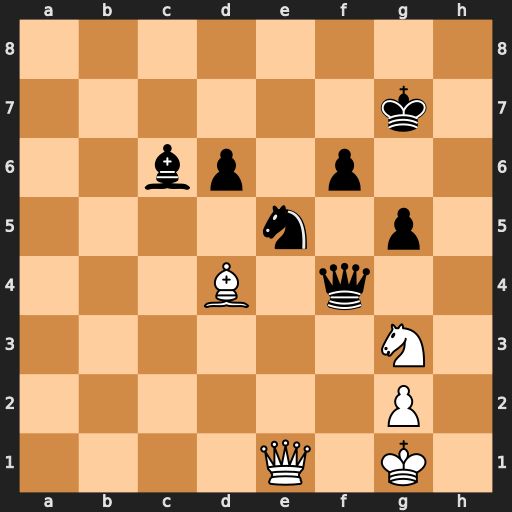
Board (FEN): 8/6k1/2bp1p2/4n1p1/3B1q2/6N1/6P1/4Q1K1
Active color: w
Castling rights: -
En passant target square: -
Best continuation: Nh5+ Kg6 Nxf4+